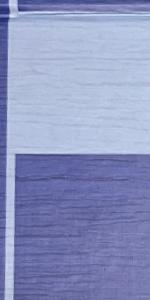
Label: Empty